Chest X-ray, PA view. Patient: 57 years old, sex F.
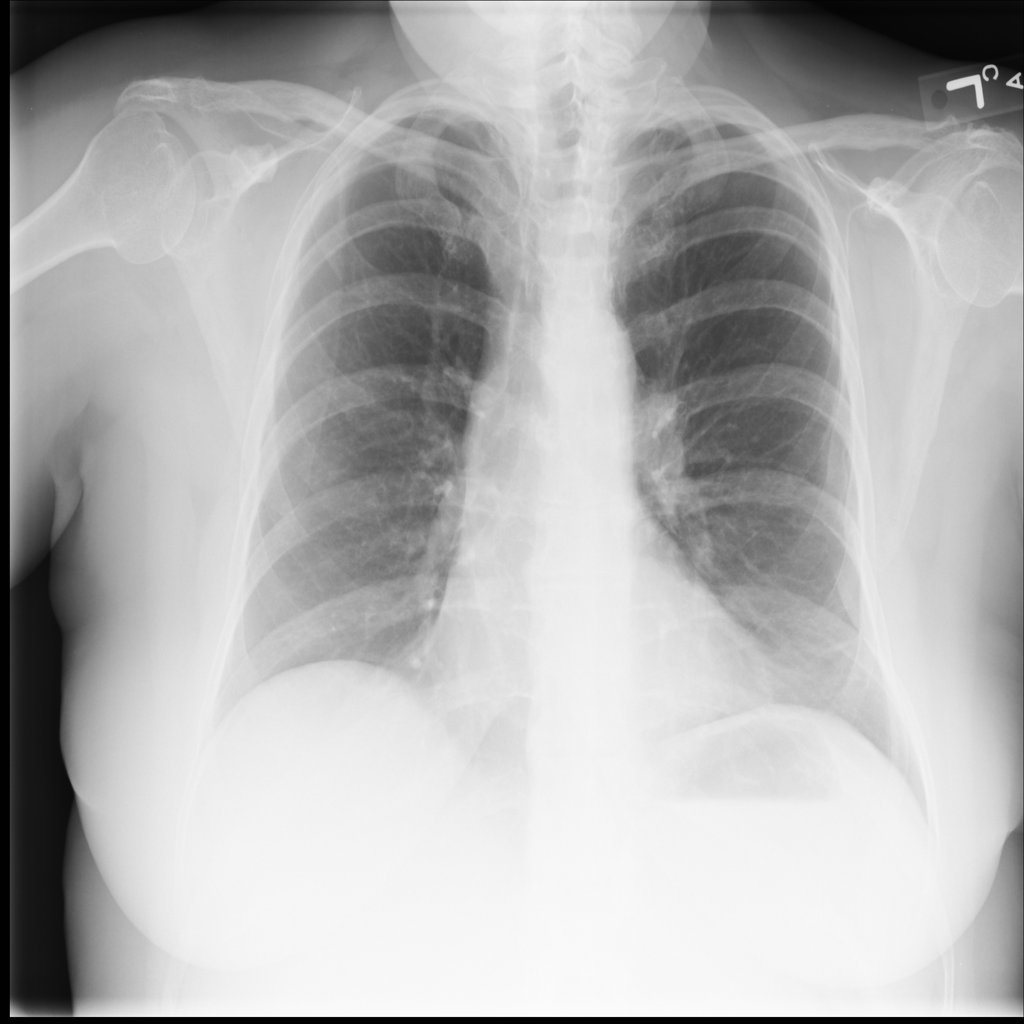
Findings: No Finding